Question: i'm trying to create a relationship between 2 tables but the FK is not populating. it is remaining null. below is my code
'''
public static final int DATABASE_VERSION = 1;
// Database Name
public static final String DATABASE_NAME = "LocalRugbyDB.db";
//table names
public static final String TABLE_PLAYER_INFO = "PLAYER_Local";
public static final String TABLE_TEAM_INFO = "TEAM_local";
//add fields to player table
public static final String KEY_PLAYER_ID = "_id";
public static final String KEY_FNAME = "first_name";
public static final String KEY_LNAME = "last_name";
public static final String KEY_AGE = "age";
public static final String KEY_HEIGHT = "height";
public static final String KEY_WEIGHT = "weight";
public static final String KEY_POSITION = "position";
public static final String KEY_TEAM = "team";
public static final String TEAM_ID = "team_id";
// add field to team table
public static final String KEY_TEAM_ID = "_id";
public static final String KEY_TEAMNAME = "team_name";
public MySQLiteHelper(Context context, String name,
CursorFactory factory, int version) {
super(context, DATABASE_NAME, null, DATABASE_VERSION);
Log.i("onCreateMaybe", "Created");
}
@Override
public void onCreate(SQLiteDatabase db) {
// SQL statement to create book table
String CREATE_PLAYER_TABLE = "CREATE TABLE " + TABLE_PLAYER_INFO + "( "
+ KEY_PLAYER_ID + " INTEGER PRIMARY KEY AUTOINCREMENT, "
+ KEY_FNAME + " TEXT,"
+ KEY_LNAME + " TEXT,"
+ KEY_POSITION + " TEXT,"
+ KEY_HEIGHT + " TEXT,"
+ KEY_AGE + " TEXT,"
+ KEY_WEIGHT + " TEXT,"
+ KEY_TEAM + " TEXT,"
+ TEAM_ID + " integer,"
+ " FOREIGN KEY ("+TEAM_ID+") REFERENCES "+TABLE_TEAM_INFO+" ("+KEY_TEAM_ID+"));";
String CREATE_TEAM_TABLE = "CREATE TABLE " + TABLE_TEAM_INFO + "( "
+ KEY_TEAM_ID + " INTEGER PRIMARY KEY AUTOINCREMENT, "
+ KEY_TEAMNAME + " TEXT" + ");";
// create books table
db.execSQL("PRAGMA foreign_keys = ON;");
db.execSQL(CREATE_TEAM_TABLE);
db.execSQL(CREATE_PLAYER_TABLE);
}
'''
here you can see that the FK column (team_id) is not being populated. im not getting any error and have been trying to fix this for hours.
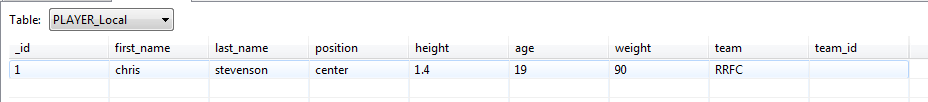
Answer: Foreign keys are a mechnism to ensure that the database stays consistent; they do automatically look up values from other tables.
You still have to do all the work yourself.
The only difference is that the database will prevent you from making inconsistent changes.
---
Your database is not properly normalized; the team name is duplicated in all player records.
Just drop KEY_TEAM from the player table.
To insert a new player with the correct team ID, you would use code like this:
'''
long lookupOrCreateTeamID(String name) {
Cursor c = db.query(TABLE_TEAM_INFO, new String[] { KEY_TEAM_ID },
KEY_TEAMNAME + " = ?", new String[] { name },
null, null, null);
if (c.moveToFirst())
return c.getLong(0);
else {
ContentValues cv = new ContentValues();
cv.put(KEY_TEAMNAME, name);
return db.insert(TABLE_TEAM_INFO, null, cv);
}
}
long createPlayer(String firstName, ..., String teamName) {
ContentValues cv = new ContentValues();
cv.put(KEY_FNAME, firstName);
...
cv.put(TEAM_ID, lookupOrCreateTeamID(teamName));
return db.insert(TABLE_PLAYER_INFO, null, cv);
}
'''
---
Please note that the 'PRAGMA foreign_keys' must be executed again for connection that opens the database.
So you should not do this in 'onCreate' but in <URL>:
'''
@Override
public void onConfigure(SQLiteDatabase db) {
db.setForeignKeyConstraintsEnabled(true);
}
'''